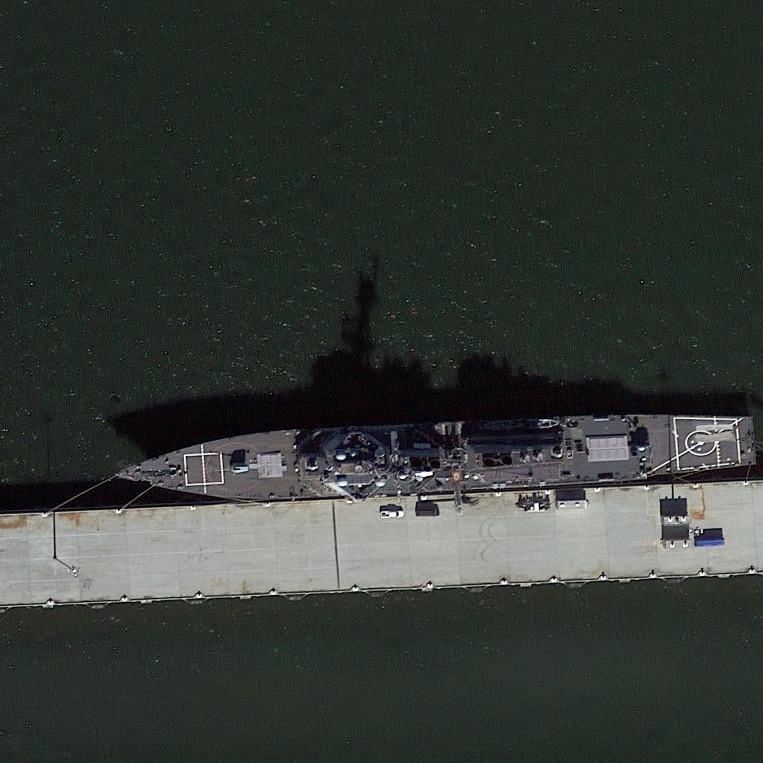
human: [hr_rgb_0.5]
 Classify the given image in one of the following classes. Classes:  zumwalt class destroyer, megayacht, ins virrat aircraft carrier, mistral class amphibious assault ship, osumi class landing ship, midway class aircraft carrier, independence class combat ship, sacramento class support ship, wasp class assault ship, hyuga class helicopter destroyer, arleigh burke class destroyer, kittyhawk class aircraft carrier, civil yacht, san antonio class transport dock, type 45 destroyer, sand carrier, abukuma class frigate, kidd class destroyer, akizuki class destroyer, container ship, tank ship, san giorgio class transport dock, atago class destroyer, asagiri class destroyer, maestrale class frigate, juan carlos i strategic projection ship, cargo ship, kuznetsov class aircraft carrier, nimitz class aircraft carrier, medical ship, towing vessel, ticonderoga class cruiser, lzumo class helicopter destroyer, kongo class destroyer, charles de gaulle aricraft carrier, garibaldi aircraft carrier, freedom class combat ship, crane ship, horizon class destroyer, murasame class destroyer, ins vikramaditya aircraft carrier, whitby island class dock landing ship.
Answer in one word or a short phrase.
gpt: Arleigh Burke class destroyer